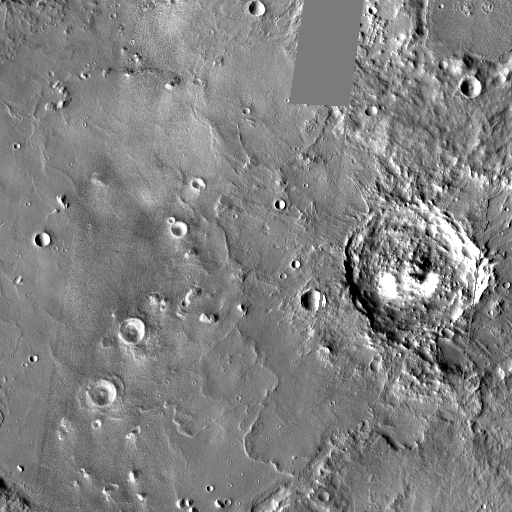
Crater classes present: Background, Other, Layered, Buried